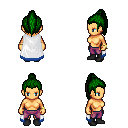
a pixel art fantasy rpg character, female body template, human, tanned skin, white trimmed cape, magenta pants, green long topknot hairstyle, bracelets, black shoes, four views (front, back, left, right), 2x2 character sprite sheet, small pixel art, hard edges, no anti-aliasing